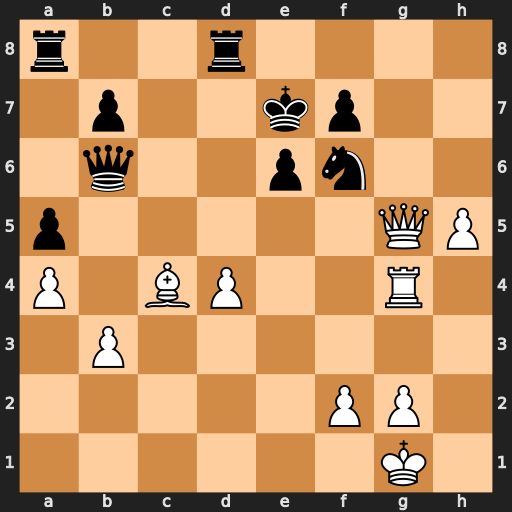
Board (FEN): r2r4/1p2kp2/1q2pn2/p5QP/P1BP2R1/1P6/5PP1/6K1
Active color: w
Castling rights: -
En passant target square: -
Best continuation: Rf4 Qxd4 Rxd4